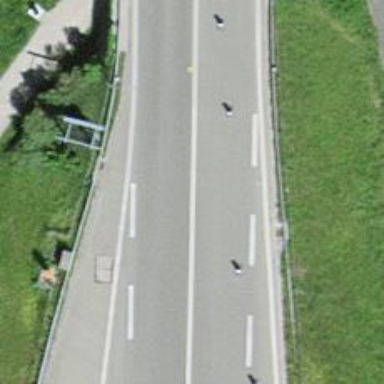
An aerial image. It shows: Asphalt trunk motorway.